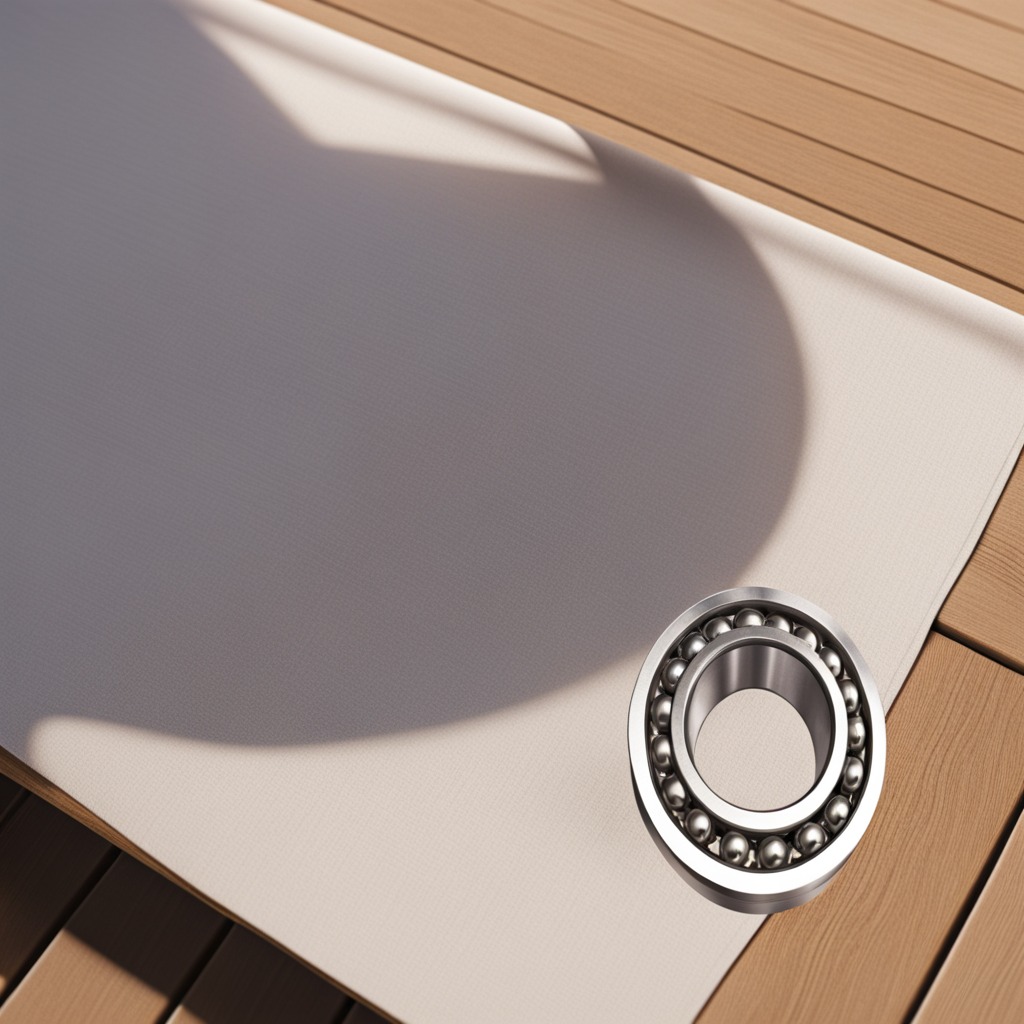
A metal ball bearing is lying on the wooden table in an outdoor workshop during daytime bright natural light soft shadows worn but beneath the cloth.